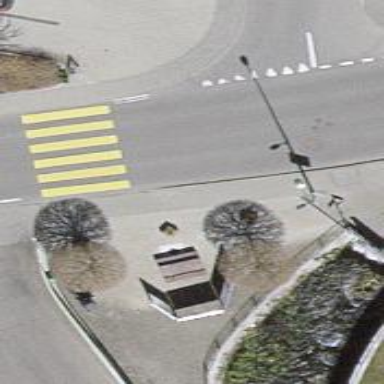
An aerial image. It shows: Picnic table located in leisure land area.